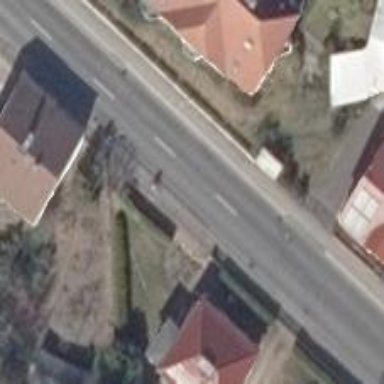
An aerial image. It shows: Secondary road with asphalt surface and sidewalks on both sides.